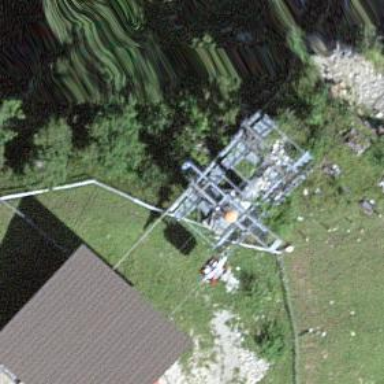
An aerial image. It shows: Pylon for aerialway.